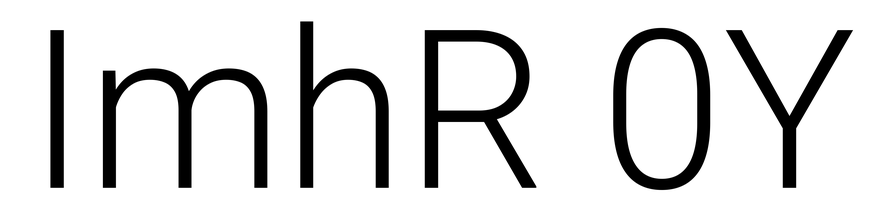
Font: Roboto_Light